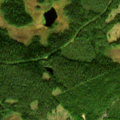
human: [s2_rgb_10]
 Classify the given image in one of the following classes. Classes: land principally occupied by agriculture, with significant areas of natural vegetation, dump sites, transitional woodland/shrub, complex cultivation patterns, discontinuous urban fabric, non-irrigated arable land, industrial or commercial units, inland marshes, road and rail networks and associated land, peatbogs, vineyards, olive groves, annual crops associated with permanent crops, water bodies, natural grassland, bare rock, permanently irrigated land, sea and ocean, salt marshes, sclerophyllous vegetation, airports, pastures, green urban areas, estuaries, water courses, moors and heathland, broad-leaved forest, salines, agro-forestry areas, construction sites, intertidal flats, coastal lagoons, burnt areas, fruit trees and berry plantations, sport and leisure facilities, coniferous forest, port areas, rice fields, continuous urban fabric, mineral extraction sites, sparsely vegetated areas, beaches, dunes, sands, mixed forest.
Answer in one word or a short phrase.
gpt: coniferous forest, transitional woodland/shrub